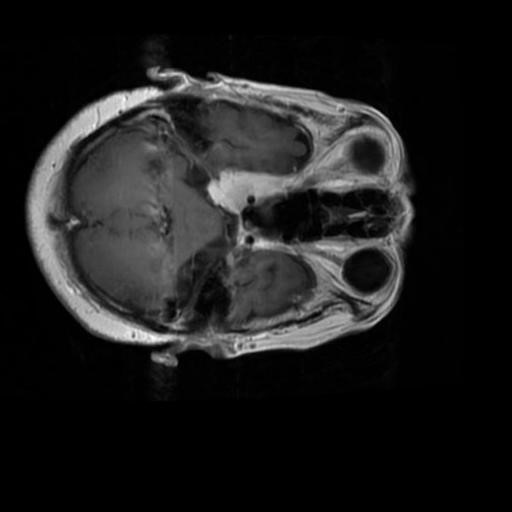
Label: brain_menin